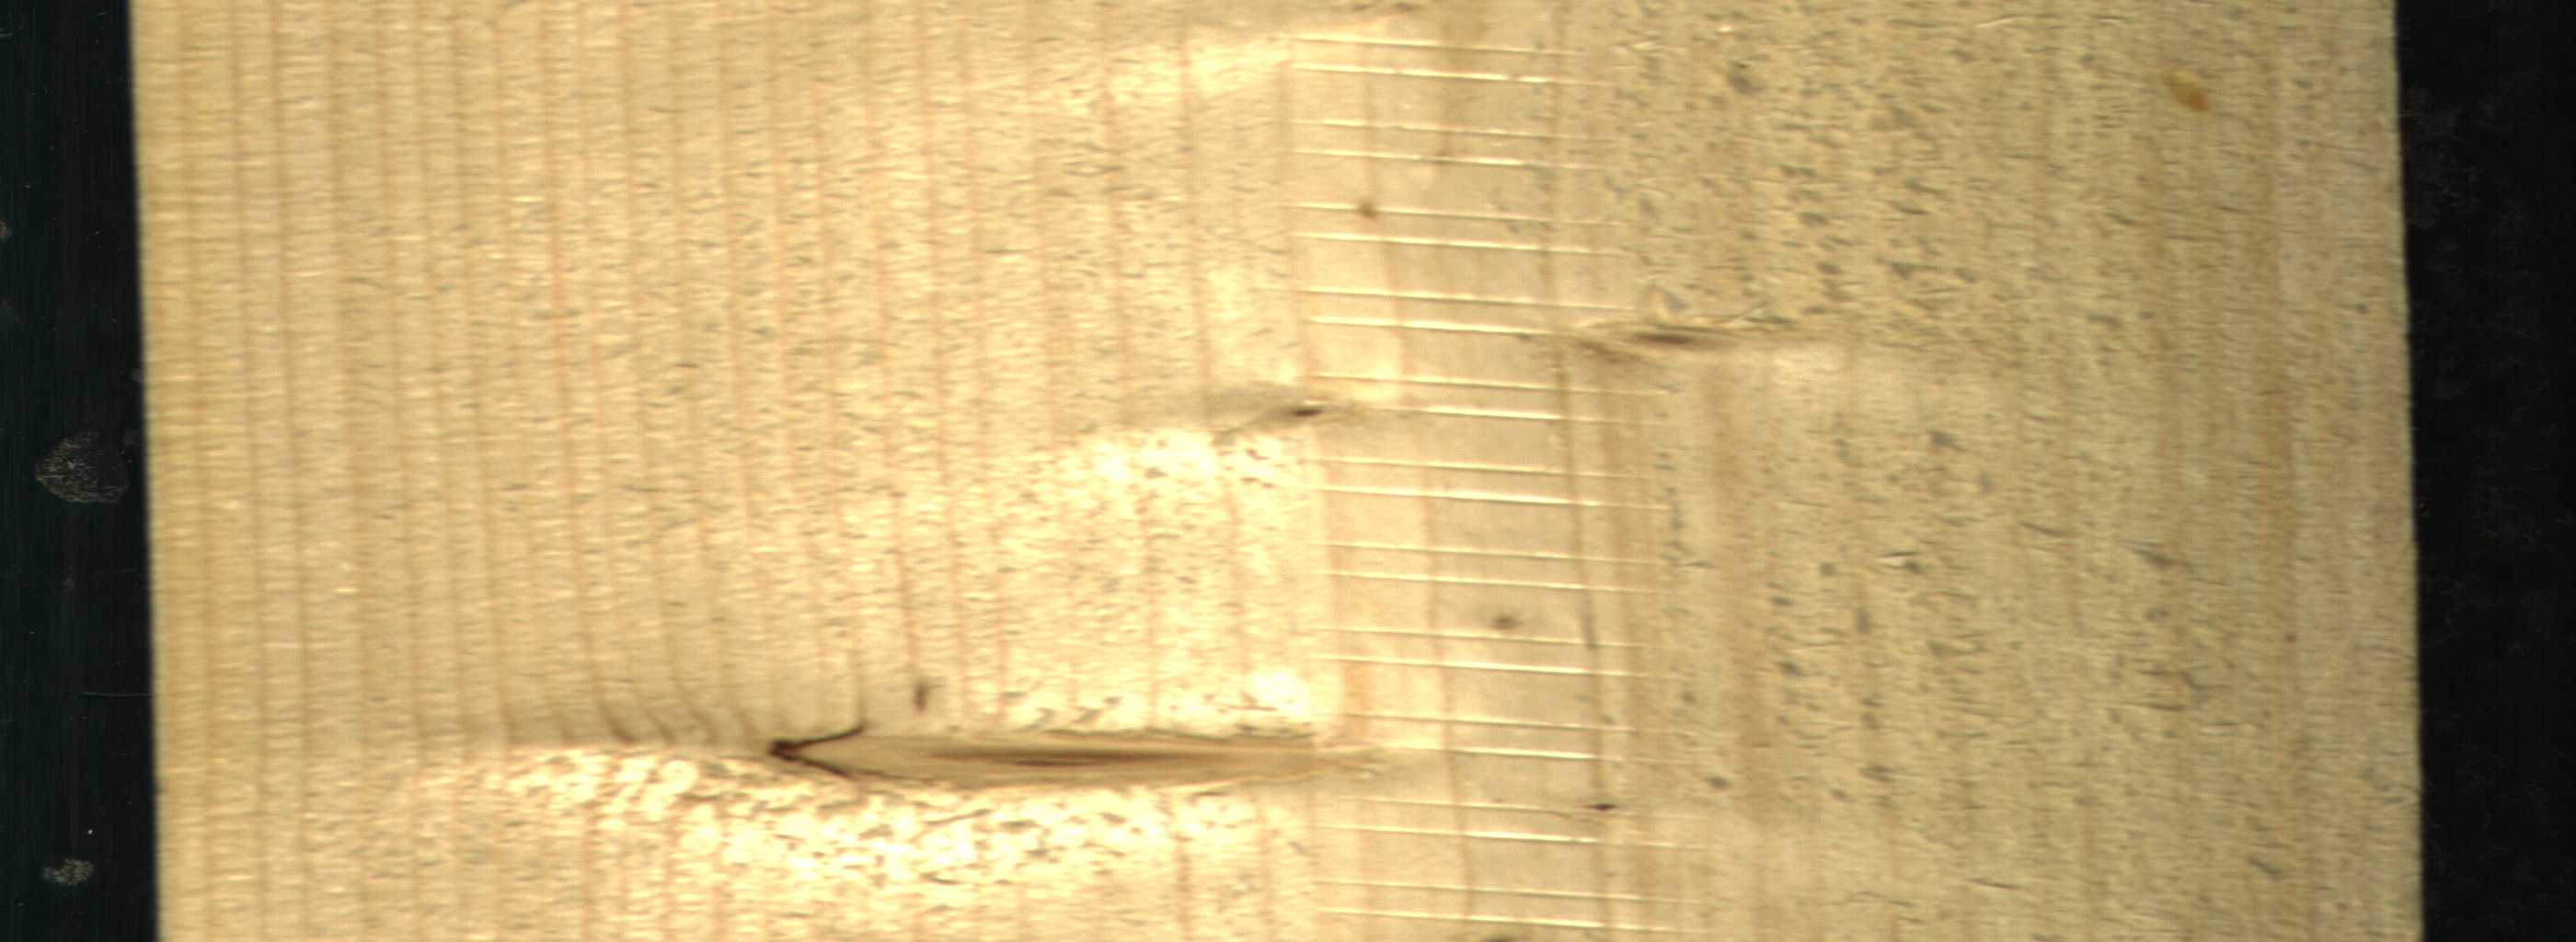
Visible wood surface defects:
Dead_Knot
Live_Knot
Live_Knot